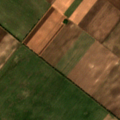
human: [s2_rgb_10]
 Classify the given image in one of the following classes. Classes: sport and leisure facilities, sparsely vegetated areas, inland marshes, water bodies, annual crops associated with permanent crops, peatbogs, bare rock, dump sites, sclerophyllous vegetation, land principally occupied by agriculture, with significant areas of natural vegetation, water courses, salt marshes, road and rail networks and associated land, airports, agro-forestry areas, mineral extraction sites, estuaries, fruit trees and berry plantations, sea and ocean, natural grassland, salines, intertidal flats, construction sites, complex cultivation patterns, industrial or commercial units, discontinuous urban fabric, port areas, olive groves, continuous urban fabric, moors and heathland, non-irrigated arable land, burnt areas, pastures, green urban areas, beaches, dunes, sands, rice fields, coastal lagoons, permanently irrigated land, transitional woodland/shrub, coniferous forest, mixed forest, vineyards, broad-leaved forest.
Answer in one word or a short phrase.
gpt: non-irrigated arable land